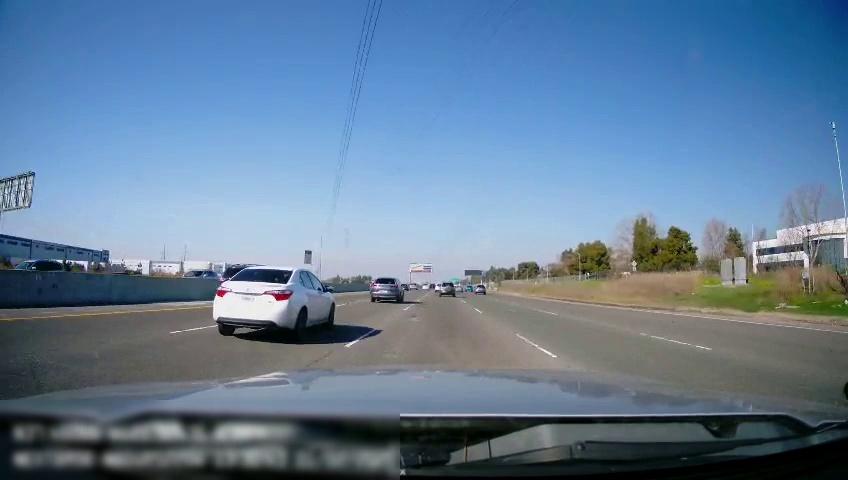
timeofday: Day
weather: Sunny
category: Drivable Space
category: Vehicles | SUV
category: Vehicles | Car
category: Vehicles | SUV
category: Vehicles | SUV
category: Vehicles | SUV
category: Vehicles | SUV
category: Vehicles | SUV
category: Vehicles | Car
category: Lanes | Current Lane
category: Lanes | Current Lane
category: Lanes | Alternate Lane
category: Lanes | Alternate Lane
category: Lanes | Alternate Lane
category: Lanes | Alternate Lane
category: Traffic | Signs
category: Traffic | Signs